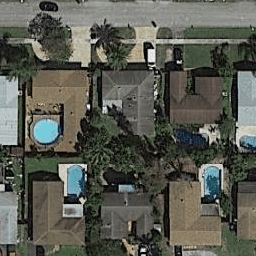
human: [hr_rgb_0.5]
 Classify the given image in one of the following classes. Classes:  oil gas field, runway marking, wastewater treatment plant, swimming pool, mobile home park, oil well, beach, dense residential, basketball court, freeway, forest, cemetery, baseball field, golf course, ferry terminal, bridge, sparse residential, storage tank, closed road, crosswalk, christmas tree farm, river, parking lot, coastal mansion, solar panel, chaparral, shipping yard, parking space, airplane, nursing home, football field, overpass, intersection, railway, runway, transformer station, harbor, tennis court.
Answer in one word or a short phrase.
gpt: dense residential